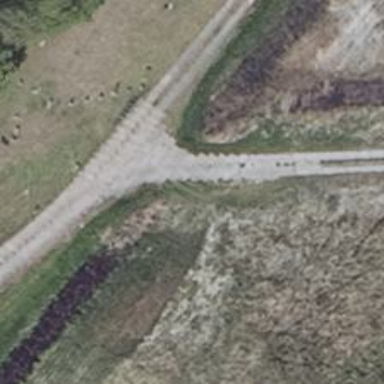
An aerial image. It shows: High-quality track road with concrete lane surface.